Question: I've tried on my own using a "between the equations of a line" approach, but I need to do the following:
I have a matrix, n by n, which store 2D histogram counts. I need to be able to specify points in order, and have the program count everything between these points.
For now at least, I would be most content with a simple rectangle (however, the rectangle can be rotated any number of degrees).

From my Paint.exe'd picture of the histogram, you can see I'd like to be able to count within the blue boxes. Counting the horizontal (top right) rectangle is not a problem (specify the boundaries in a For loop as start/end bins of the matrix).
I'm stuck on how to define the boundaries in code to count within the other (leftmost) blue box. I'm using Igor Pro (from WaveMetrics) to do this, so for the most part, this is non-specific to a language.
Basically this is for analyzing areas of interest in these graphs. There are tools to analyze images which come with "within a polygon/freeform" type things, but they cannot accurately get the counts from this matrix (they analyze based on image colors, not counts). Also, I cannot filter based on "is there more than X in this bin?" as the same rectangle must be applied to a baseline "noise" matrix.
Ideas? I'm really stuck on getting a core concept of how this would work..
EDIT: My attempt, which does not appear to work properly, specifically came up empty when I put in a "box", similar to the right blue box above. I can't necessarily varify the skewed rectangle either (as we have no real way of counting it anyways..)
'''
// Find polygon boundaries
s1 = (y2-y1)/(x2-x1)
o1 = s1==inf || s1==-inf ? 0 : y2 - (s1*x2)
s2 = (y3-y2)/(x3-x2)
o2 = s2==inf || s2==-inf ? 0 : y3 - (s2*x3)
s3 = (y4-y3)/(x4-x3)
o3 = s3==inf || s3==-inf ? 0 : y4 - (s3*x4)
s4 = (y1-y4)/(x1-x4)
o4 = s4==inf || s4==-inf ? 0 : y1 - (s4*x1)
// Get highest/lowest points (used in For loop)
maxX = max(max(max(x1, x2), x3), x4)
maxY = max(max(max(y1, y2), y3), y4)
minX = min(min(min(x1, x2), x3), x4)
minY = min(min(min(y1, y2), y3), y4)
For (i=minX; i<=maxX; i+=1) // Iterate over each X bin
For (j=minY; j<=maxY; j+=1) // Iterate over each Y bin
// | BETWEEN LINE 1 AND LINE 3? | | BETWEEN LINE 2 AND LINE 4? |
If ( ( ((s1*i + o1) > j && j > (s3*i + o3)) || ((s1*i + o1) < j && j < (s3*i +o3)) ) && ( ((s2*i + o2) > j && j > (s4*i + o4)) || ((s2*i + o2) < j && j < (s4*i +o4)) ) )
totalCount += matrixRef[i][j] // Add the count of this bin to the total count
EndIf
EndFor // End Y iteration
EndFor // End X iteration
'''
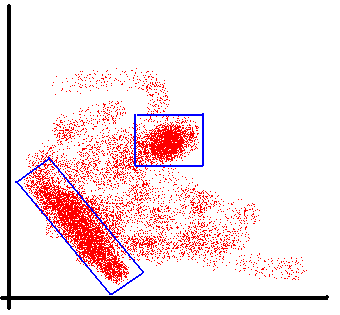
Answer: You can count the values in the diagonal rectangle the same way as in the horizontal rectangle, you will just have a more complex loop to determine where the boundaries are. You can do this by looping over a horizontal rectangle that includes the entire diagonal rectangle and only counting the values if they fall inside of the diagonal one.
If you know the points that make up the corners of the diagonal rectangle then you can get the equations for each boundary (slope-intercept equation). From there you see what side of each boundary the points are on. If they are on the sides that correspond to the inside of the rectangle you include them, if they are not then you don't.
You are going to have to find the X and Y points of the borders for each point that you are working on. If you are only checking against the border on the bottom left you would have something like:
'''
for(each point in the matrix){
if(point.x > border X value @ height Y && point.y > border Y value @ column X)
include this point
else
don't include it
}
'''
If you have the equations for the boundaries and you know what point you are analyzing you can use the known X value (from the point) to get the Y value of the boundary (how high it is in that column that you are looking at) and the know Y value (again, from the point you are analyzing) to get the X value of the boundary (how far in the boundary is at the height of the point).
For the full list of conditions you should have the point be:
- - - -